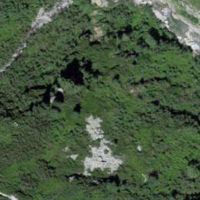
EUNIS habitat code: 31
Species observed at this site:
Parnassius phoebus